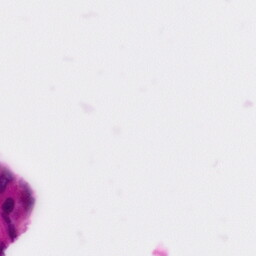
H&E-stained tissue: Pancreatic